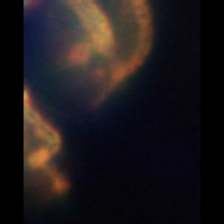
Taxon: Diatom_aggregate
Group: Diatoms